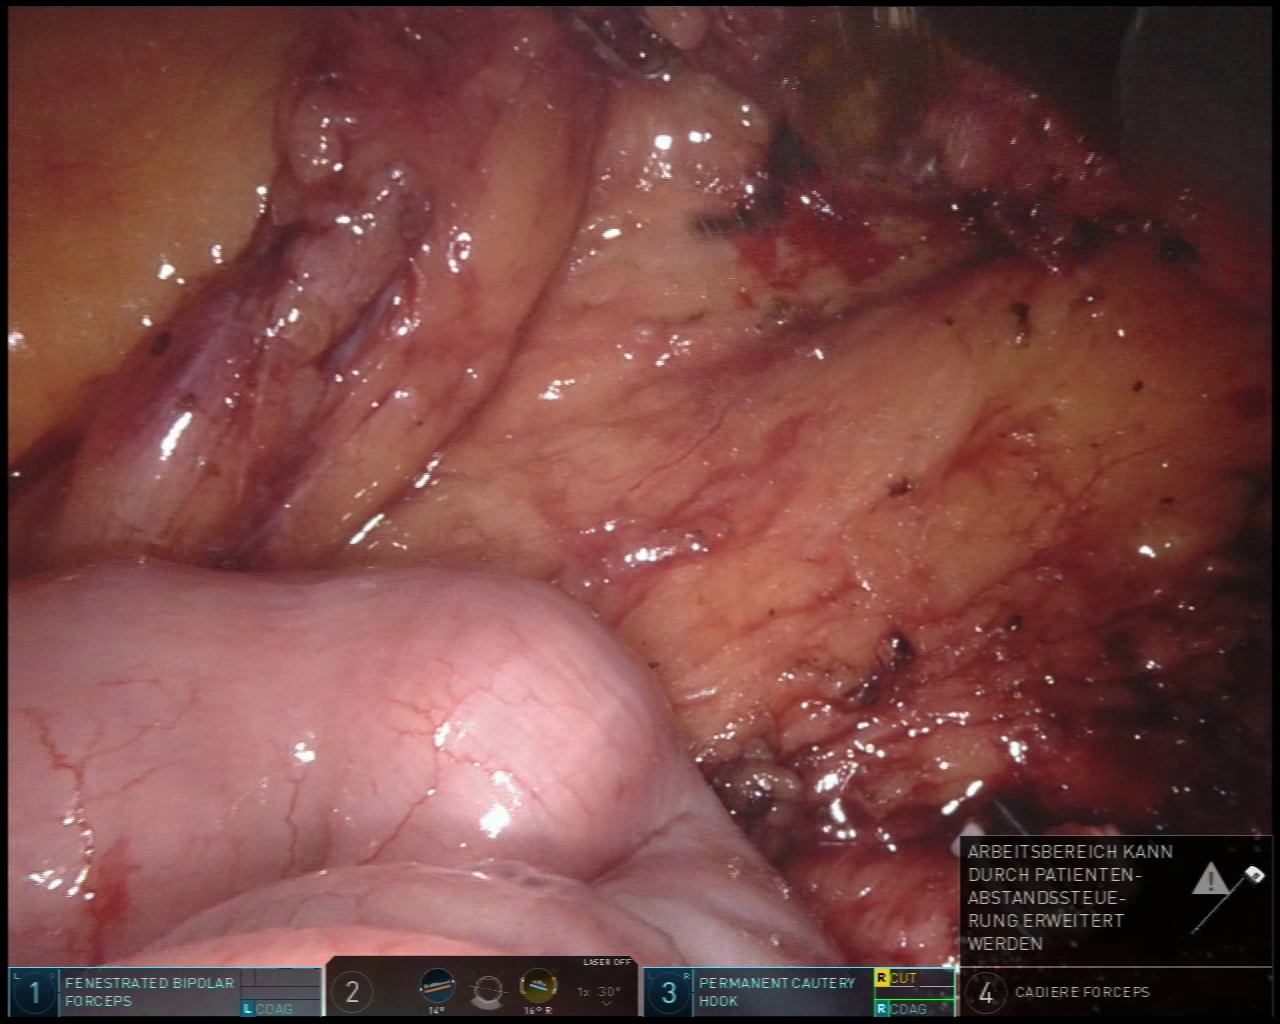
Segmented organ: intestinal_veins
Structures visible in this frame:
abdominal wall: no
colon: no
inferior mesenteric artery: no
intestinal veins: yes
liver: no
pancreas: no
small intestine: yes
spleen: no
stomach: no
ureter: no
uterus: no
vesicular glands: no